Field crop: maize
Growth stage: 2
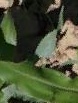
Species: maize